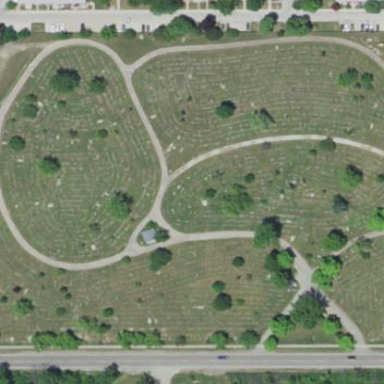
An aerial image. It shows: Cemetery.